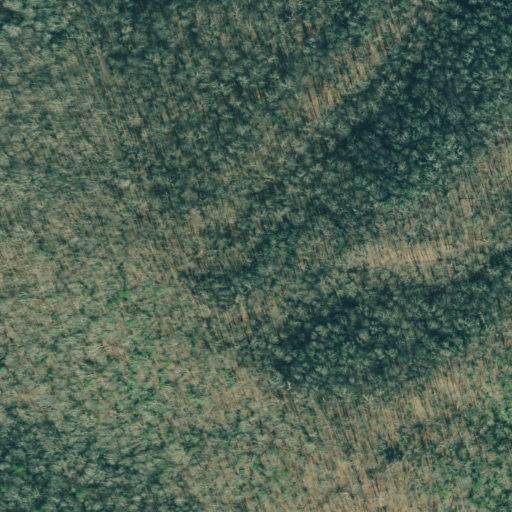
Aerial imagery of mountain in Georgia named Wheeler Knob containing deciduous forest and mixed forest